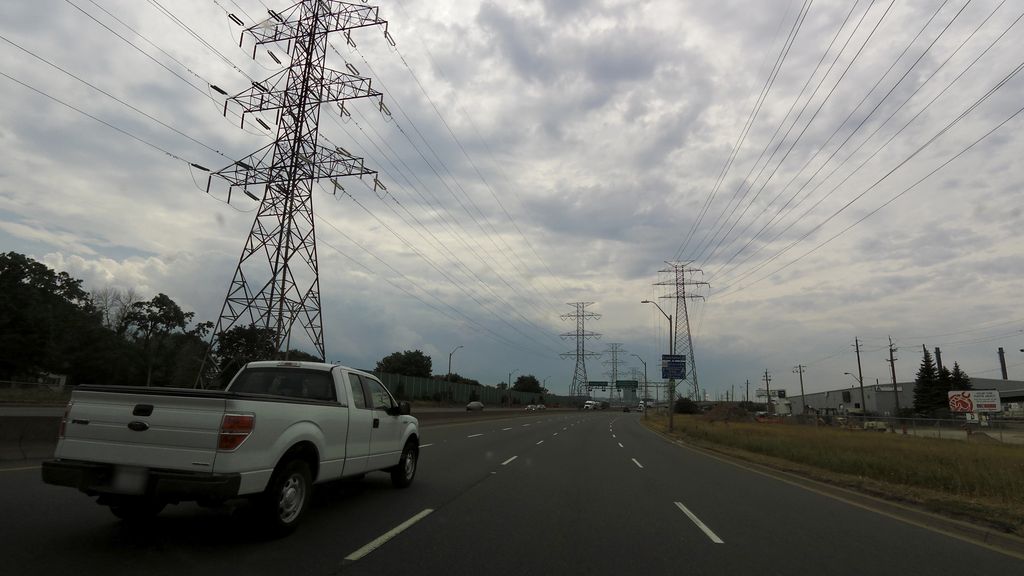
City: hamilton